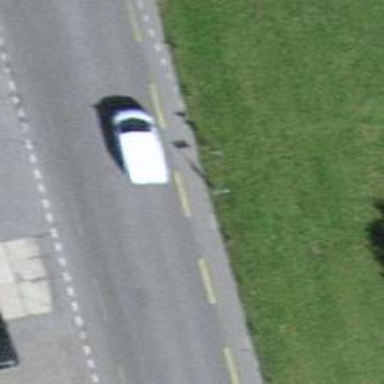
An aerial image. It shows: Bus stop equipped with public transport stop position.